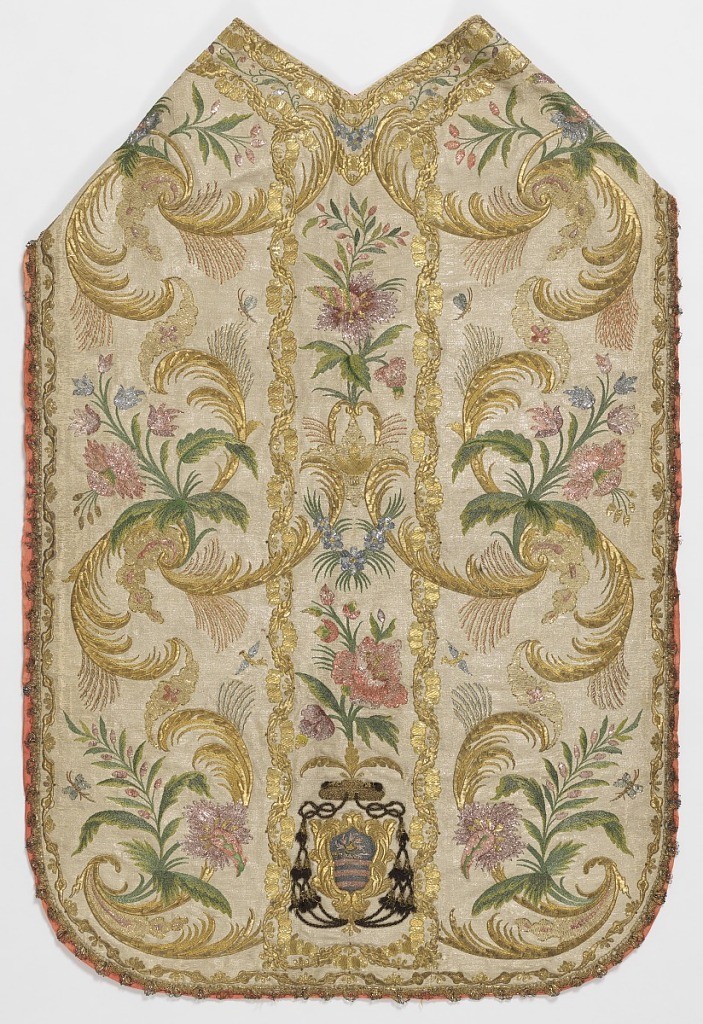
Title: Chasuble
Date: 18th century
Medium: silk, metal Technique: embroidered on foundation of plain weave with continuous supplementary weft
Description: Chasuble with vertically symmetrical floral pattern with large gold scrolls.  At center back, an ecclesiastical coat of arms. Gold bobbin lace at edges.